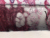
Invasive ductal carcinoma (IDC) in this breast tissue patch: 0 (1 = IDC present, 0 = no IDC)